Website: apple
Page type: customer-info-address
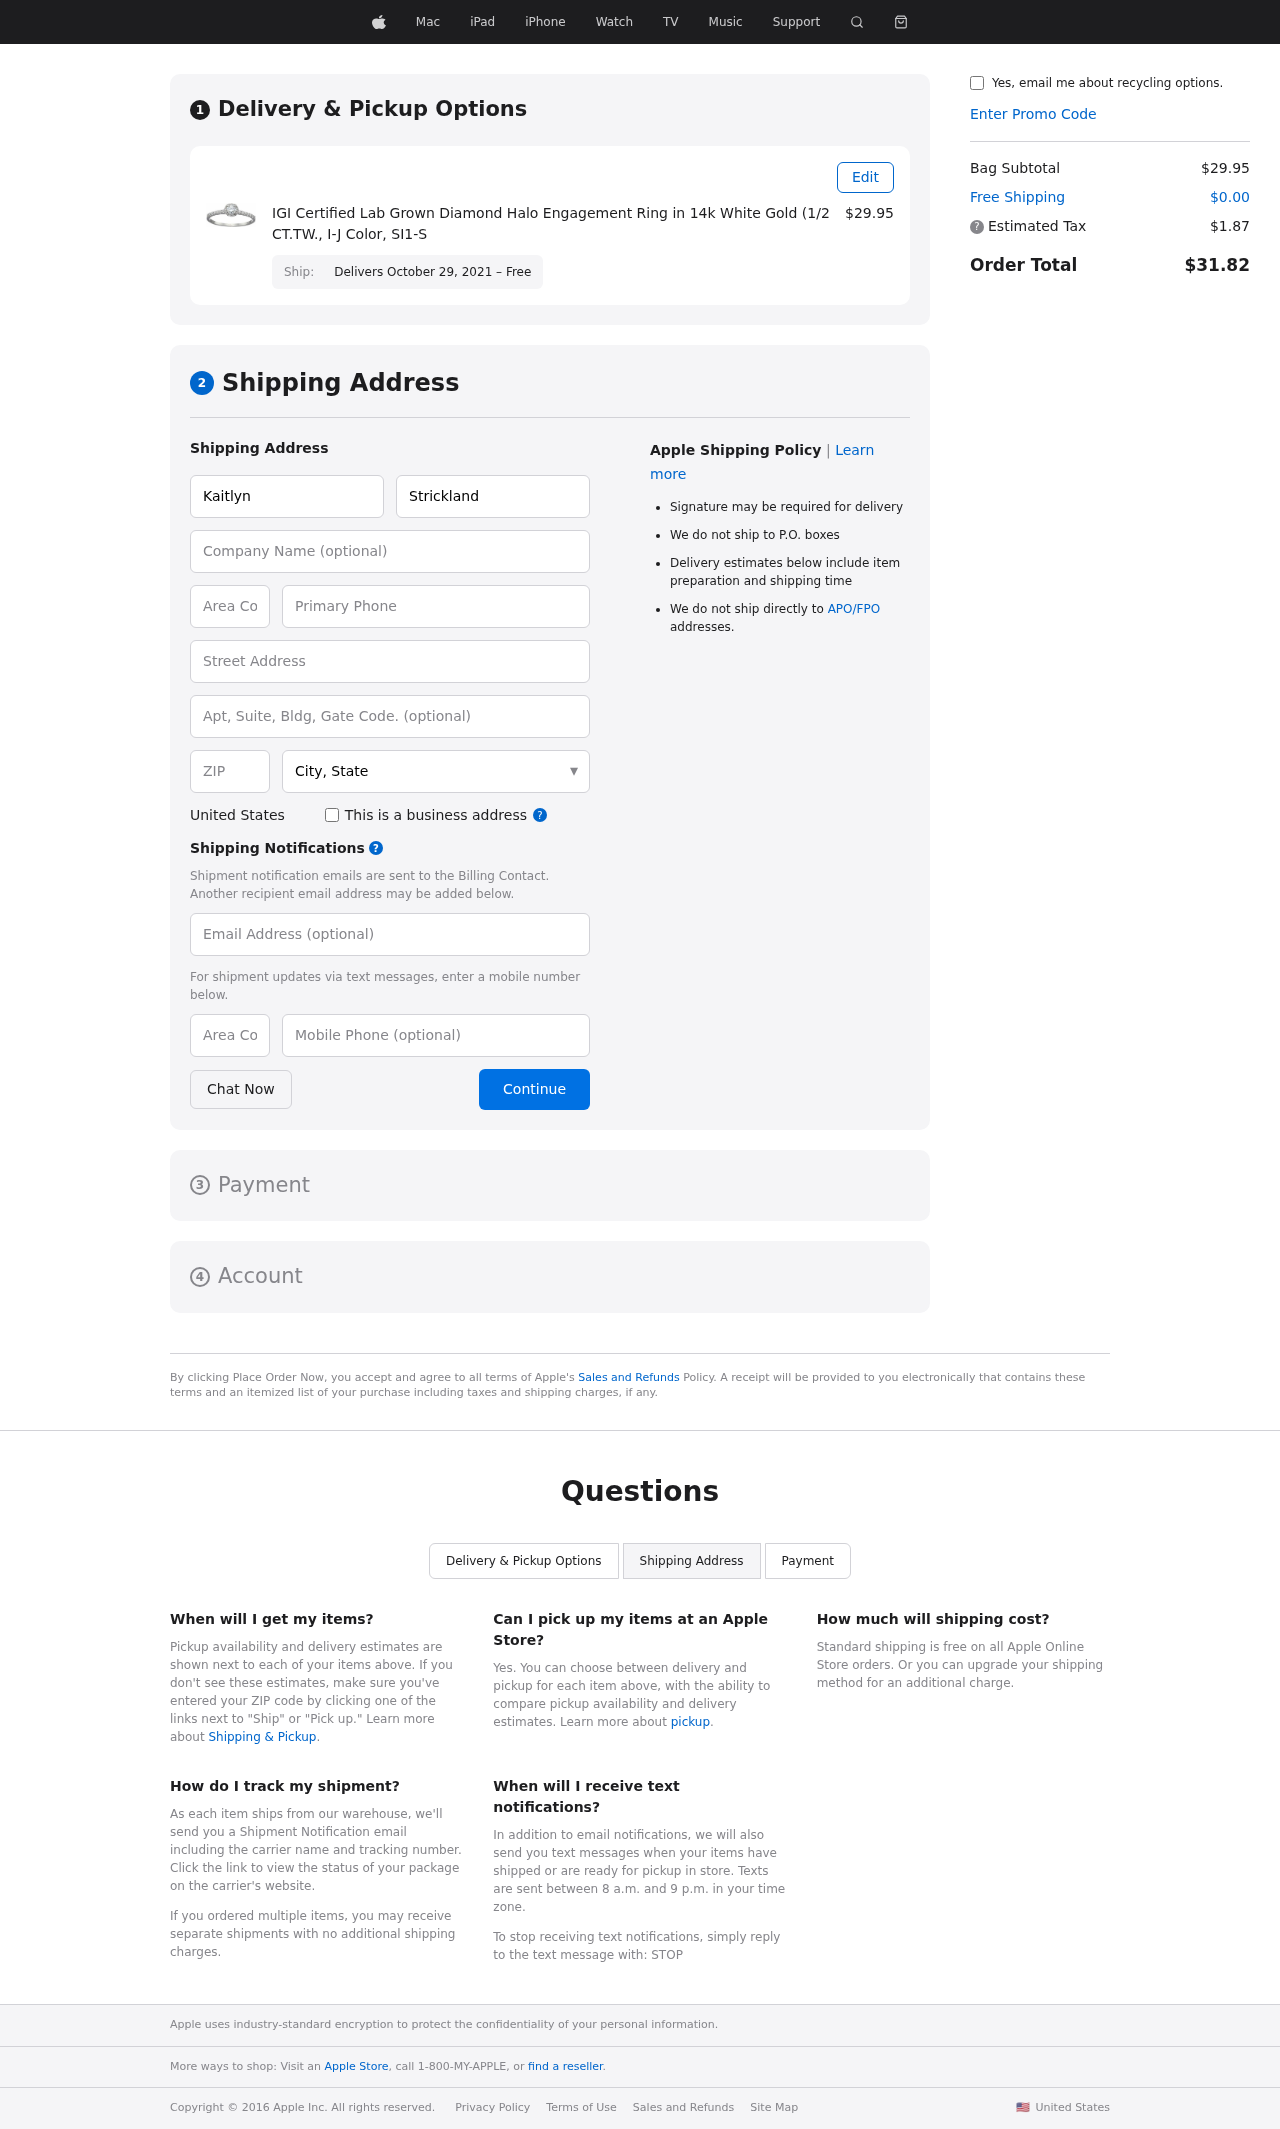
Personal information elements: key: PII_CITY_STATE
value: Jonesborough, TX
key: PII_COUNTRY
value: United States
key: PII_EMAIL
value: kaitlyn.strickland@gmail.com
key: PII_FIRSTNAME
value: Kaitlyn
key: PII_LASTNAME
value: Strickland
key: PII_PHONE
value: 9989832250
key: PII_PHONE_ALT
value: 6284219087
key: PII_PHONE_ALT_AREA
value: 628
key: PII_PHONE_AREA
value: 998
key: PII_POSTCODE
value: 79616
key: PII_STREET
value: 2960 Jacqueline Roads Suite 997
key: PII_STREET2
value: Suite 170
Product elements: key: PRODUCT1_NAME
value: IGI Certified Lab Grown Diamond Halo Engagement Ring in 14k White Gold (1/2 CT.TW., I-J Color, SI1-S
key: PRODUCT1_PRICE
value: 29.95
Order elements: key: ORDER_DELIVERY_DATE
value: Delivers October 29, 2021 – Free
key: ORDER_SUBTOTAL
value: $29.95
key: ORDER_SHIPPING_COST
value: $0.00
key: ORDER_TAX
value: $1.87
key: ORDER_TOTAL
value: $31.82